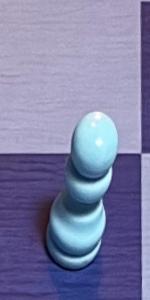
Label: Pawn_White